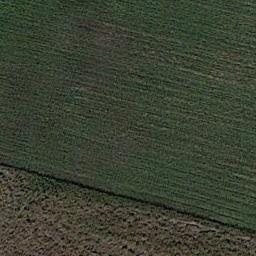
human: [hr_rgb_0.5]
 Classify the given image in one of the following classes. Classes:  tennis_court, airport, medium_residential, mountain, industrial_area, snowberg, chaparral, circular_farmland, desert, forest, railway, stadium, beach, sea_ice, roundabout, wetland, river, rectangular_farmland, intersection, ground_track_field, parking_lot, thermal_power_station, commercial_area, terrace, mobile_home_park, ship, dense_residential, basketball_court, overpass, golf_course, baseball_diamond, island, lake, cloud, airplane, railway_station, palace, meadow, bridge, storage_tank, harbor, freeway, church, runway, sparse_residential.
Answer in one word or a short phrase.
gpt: meadow